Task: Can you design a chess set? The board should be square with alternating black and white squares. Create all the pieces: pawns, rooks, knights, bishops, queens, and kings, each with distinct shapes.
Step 4589:
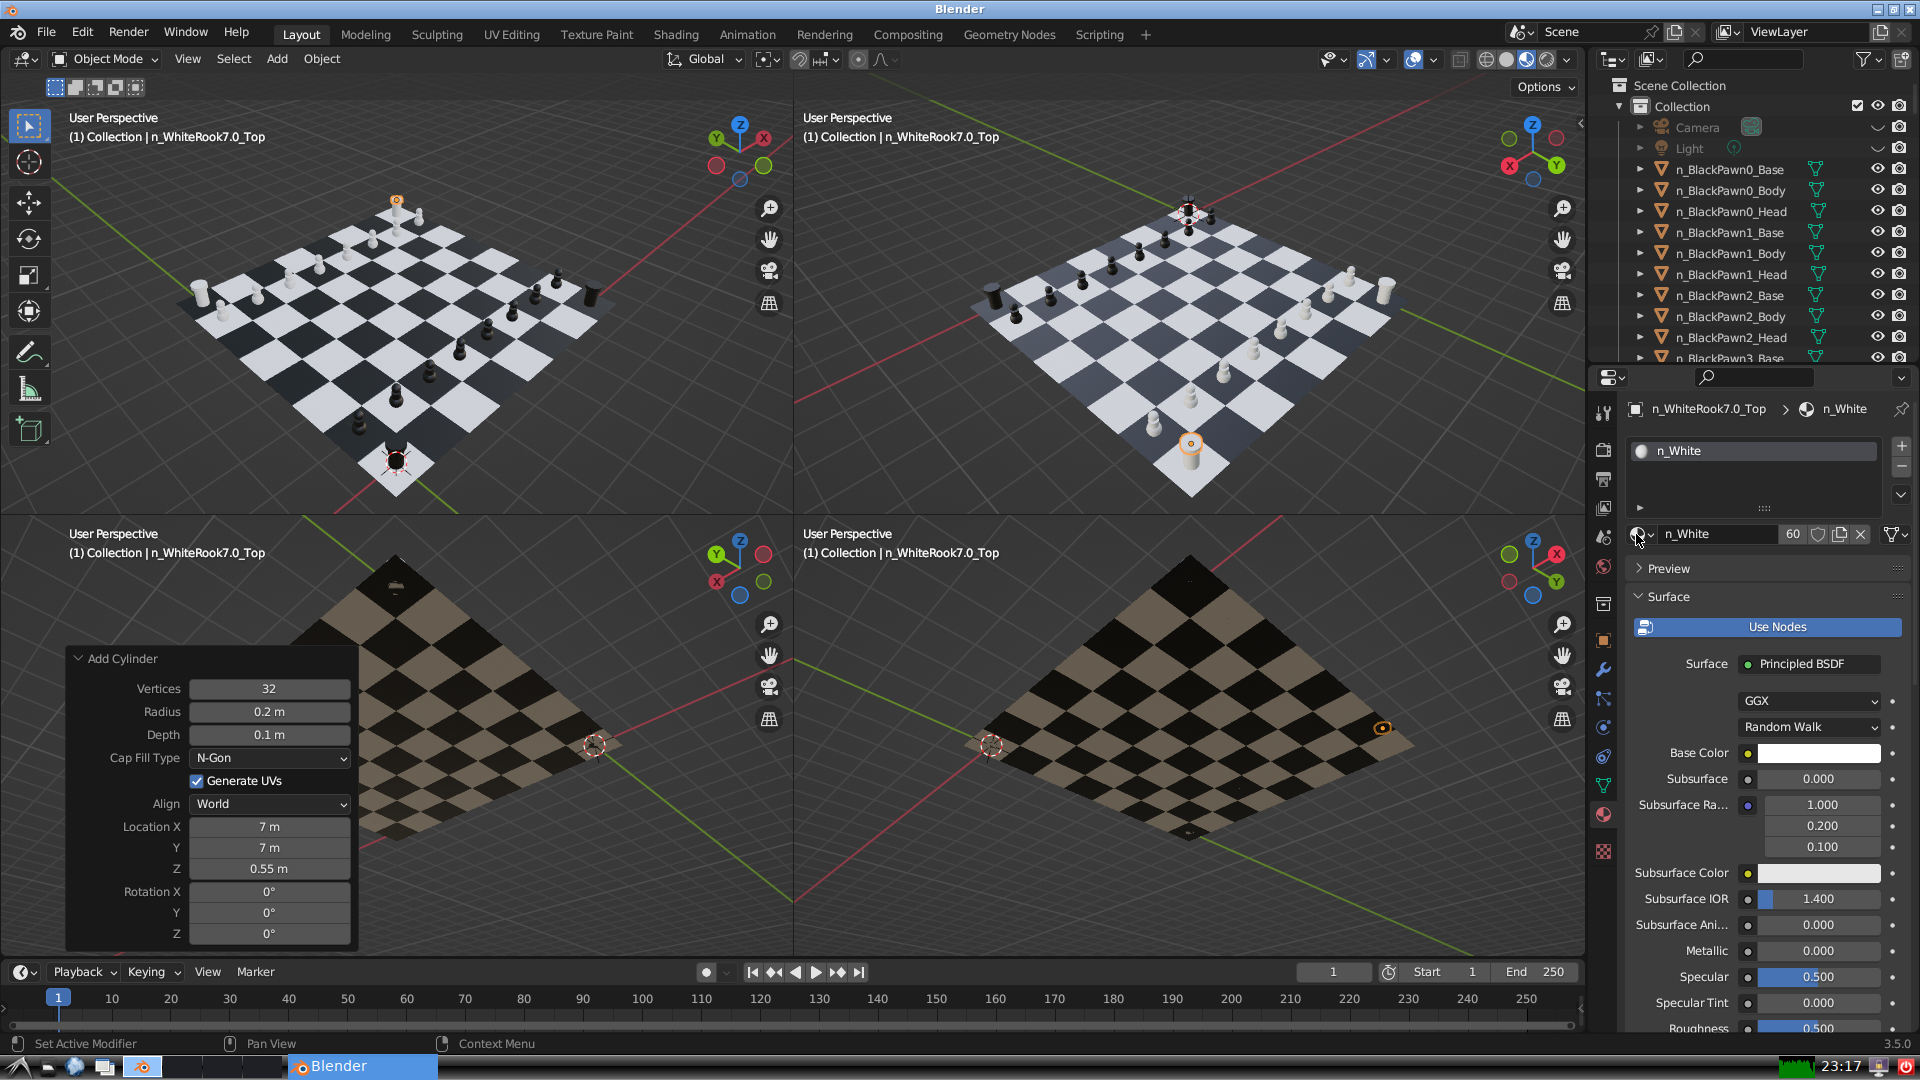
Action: {"mouse_move": [278, 58]}